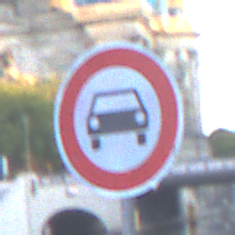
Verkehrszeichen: VerbotKraftwagen
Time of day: SunriseSunset
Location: Outdoor (Urban)
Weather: Clear
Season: NotSpecified
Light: Natural